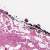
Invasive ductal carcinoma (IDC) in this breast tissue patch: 0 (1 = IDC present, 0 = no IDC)